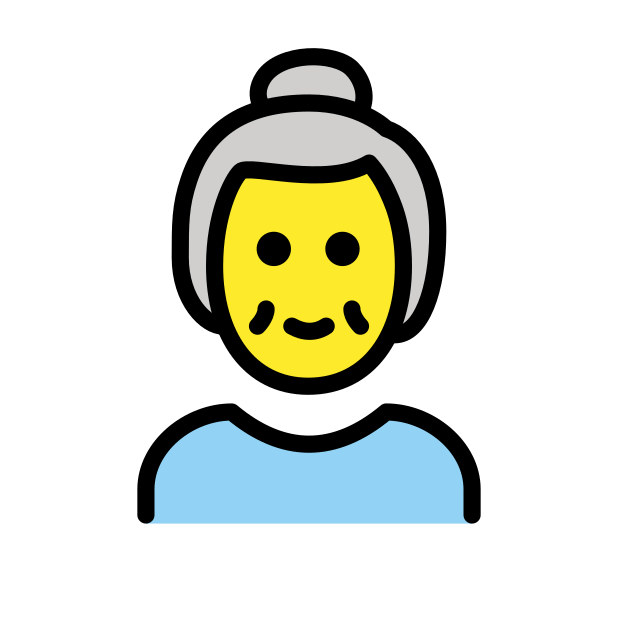
old woman